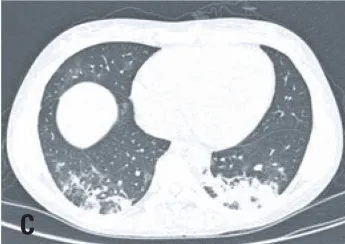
Chest computed tomography of the patient at the same level showing a great similarity featured changes in magnetic resonance cuts.
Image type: radiology (ct)